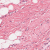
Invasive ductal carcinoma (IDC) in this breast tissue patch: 0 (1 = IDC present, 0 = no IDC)